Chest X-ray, AP view. Patient: 51 years old, sex F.
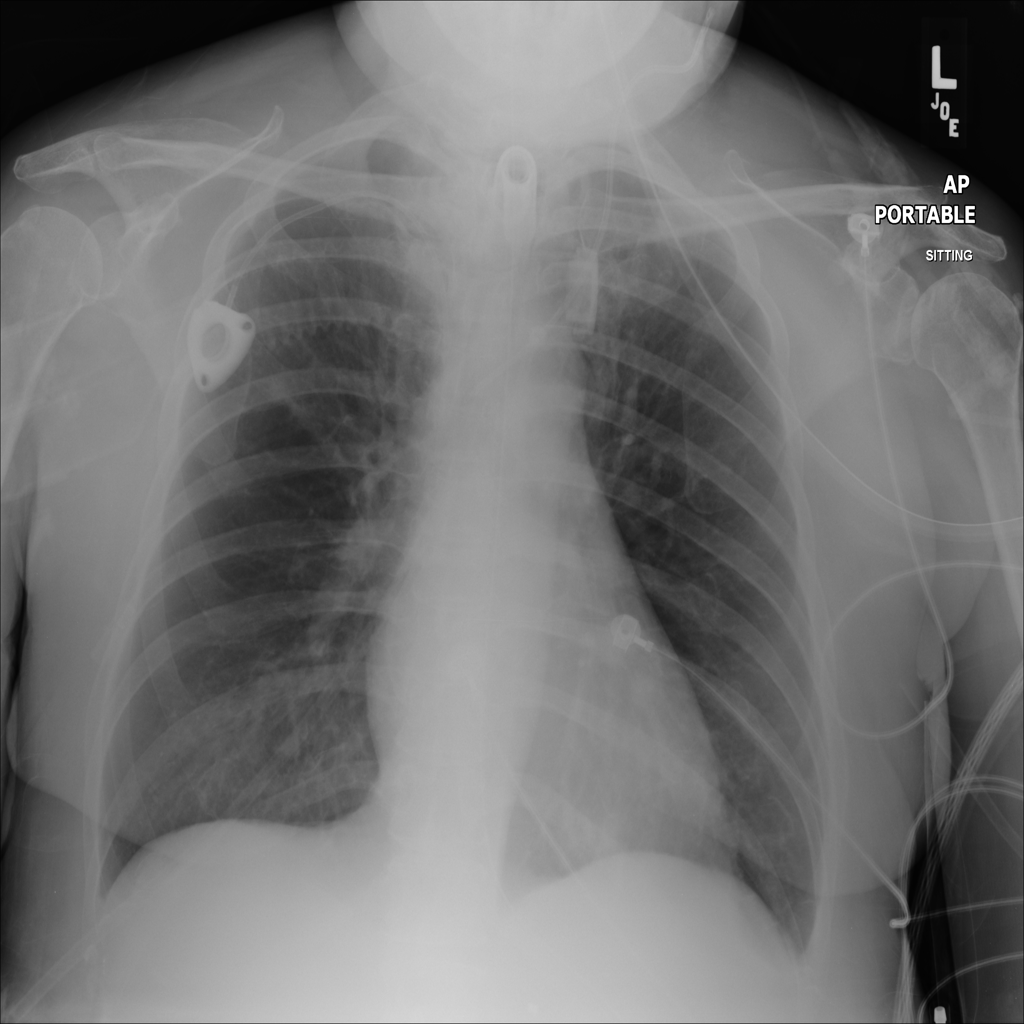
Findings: No Finding